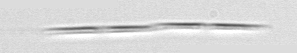
Label: Pseudo-nitzschia